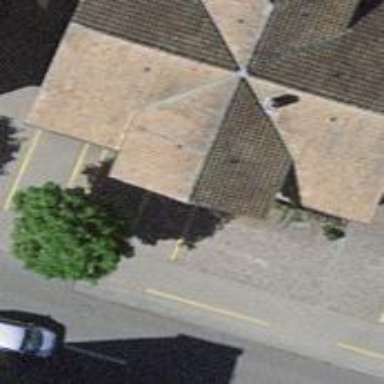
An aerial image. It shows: Restaurant.